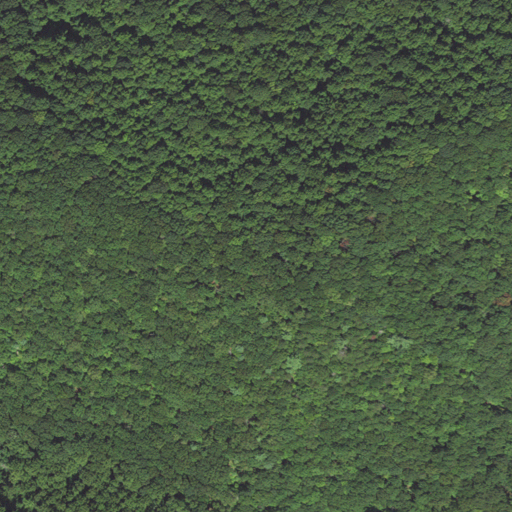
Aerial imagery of mountain in North Carolina named Kildeer Mountain containing deciduous forest and mixed forest